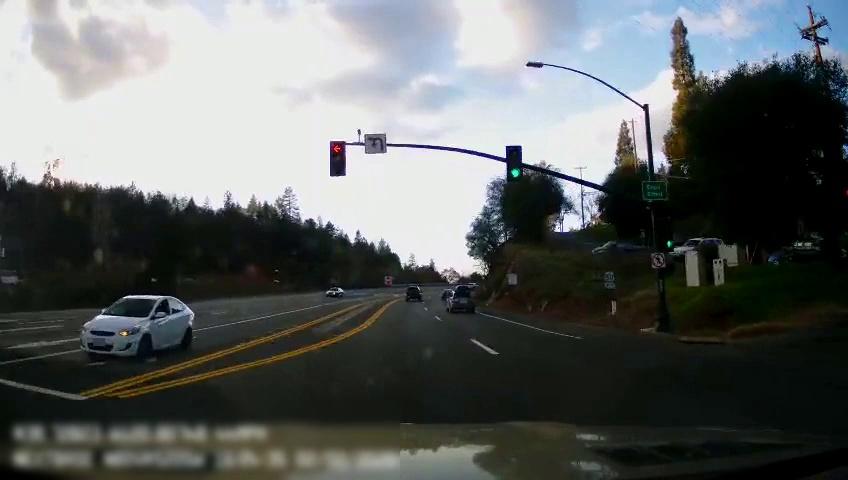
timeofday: Day
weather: Sunny
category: Drivable Space
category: Vehicles | SUV
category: Vehicles | Car
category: Vehicles | SUV
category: Vehicles | SUV
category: Vehicles | Car
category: Vehicles | Car
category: Lanes | Current Lane
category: Lanes | Alternate Lane
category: Lanes | Current Lane
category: Lanes | Opposite Lane
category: Lanes | Opposite Lane
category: Lanes | Opposite Lane
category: Lanes | Opposite Lane
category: Lanes | Opposite Lane
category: Lanes | Opposite Lane
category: Traffic | Lights
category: Traffic | Signs
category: Traffic | Signs
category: Traffic | Lights
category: Traffic | Signs
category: Traffic | Lights
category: Traffic | Signs
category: Traffic | Signs
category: Traffic | Signs
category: Traffic | Signs